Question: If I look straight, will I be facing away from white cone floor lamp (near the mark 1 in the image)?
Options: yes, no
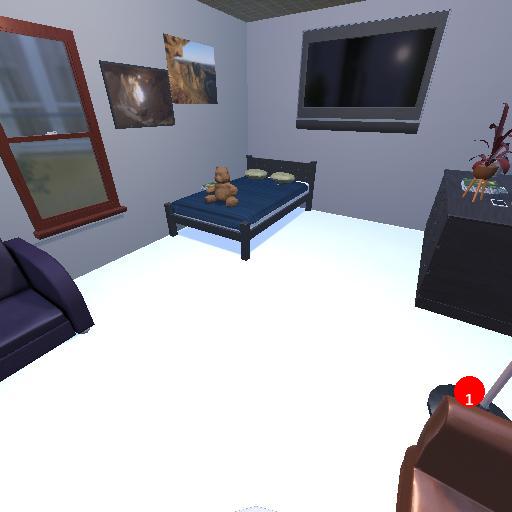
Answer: yes